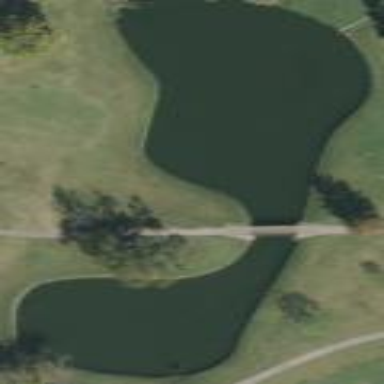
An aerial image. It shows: Water hazard on golf course. The hazard is natural water feature.